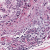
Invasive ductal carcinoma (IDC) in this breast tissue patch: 1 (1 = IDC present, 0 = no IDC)